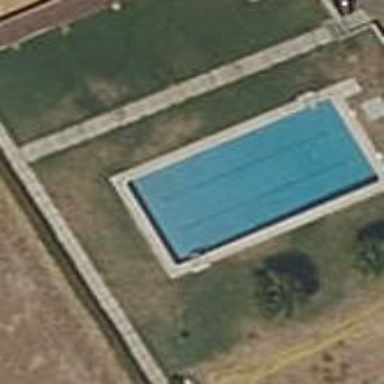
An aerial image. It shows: Swimming pool located in leisure land.